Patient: sex M, age 29
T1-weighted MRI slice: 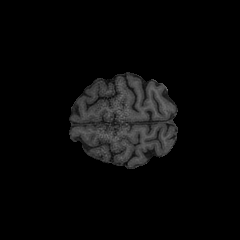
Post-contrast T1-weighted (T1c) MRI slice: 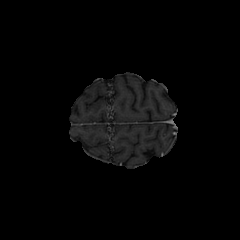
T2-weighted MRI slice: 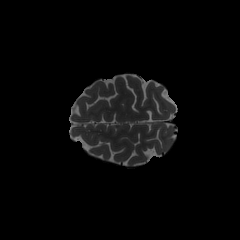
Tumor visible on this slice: no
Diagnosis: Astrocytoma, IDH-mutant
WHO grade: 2